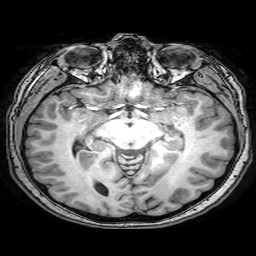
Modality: T1w
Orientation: coronal
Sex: female
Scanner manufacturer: philips
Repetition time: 0.008075 s
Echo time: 0.00369 s